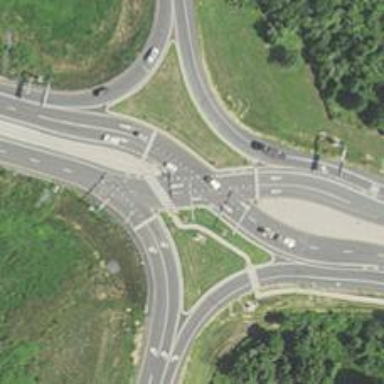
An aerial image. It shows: Motorway link with Diverging Diamond Interchange (DDI) junction.